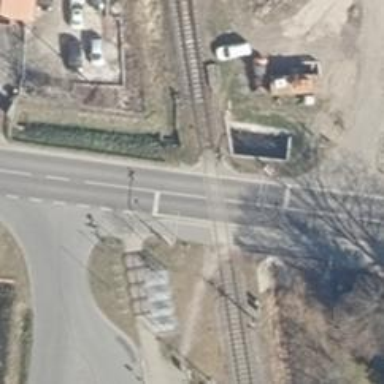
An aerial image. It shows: Railway crossing.